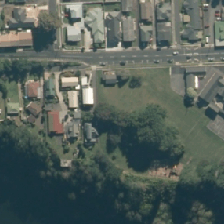
Land cover: urban_parkland